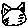
Label: cat